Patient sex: M
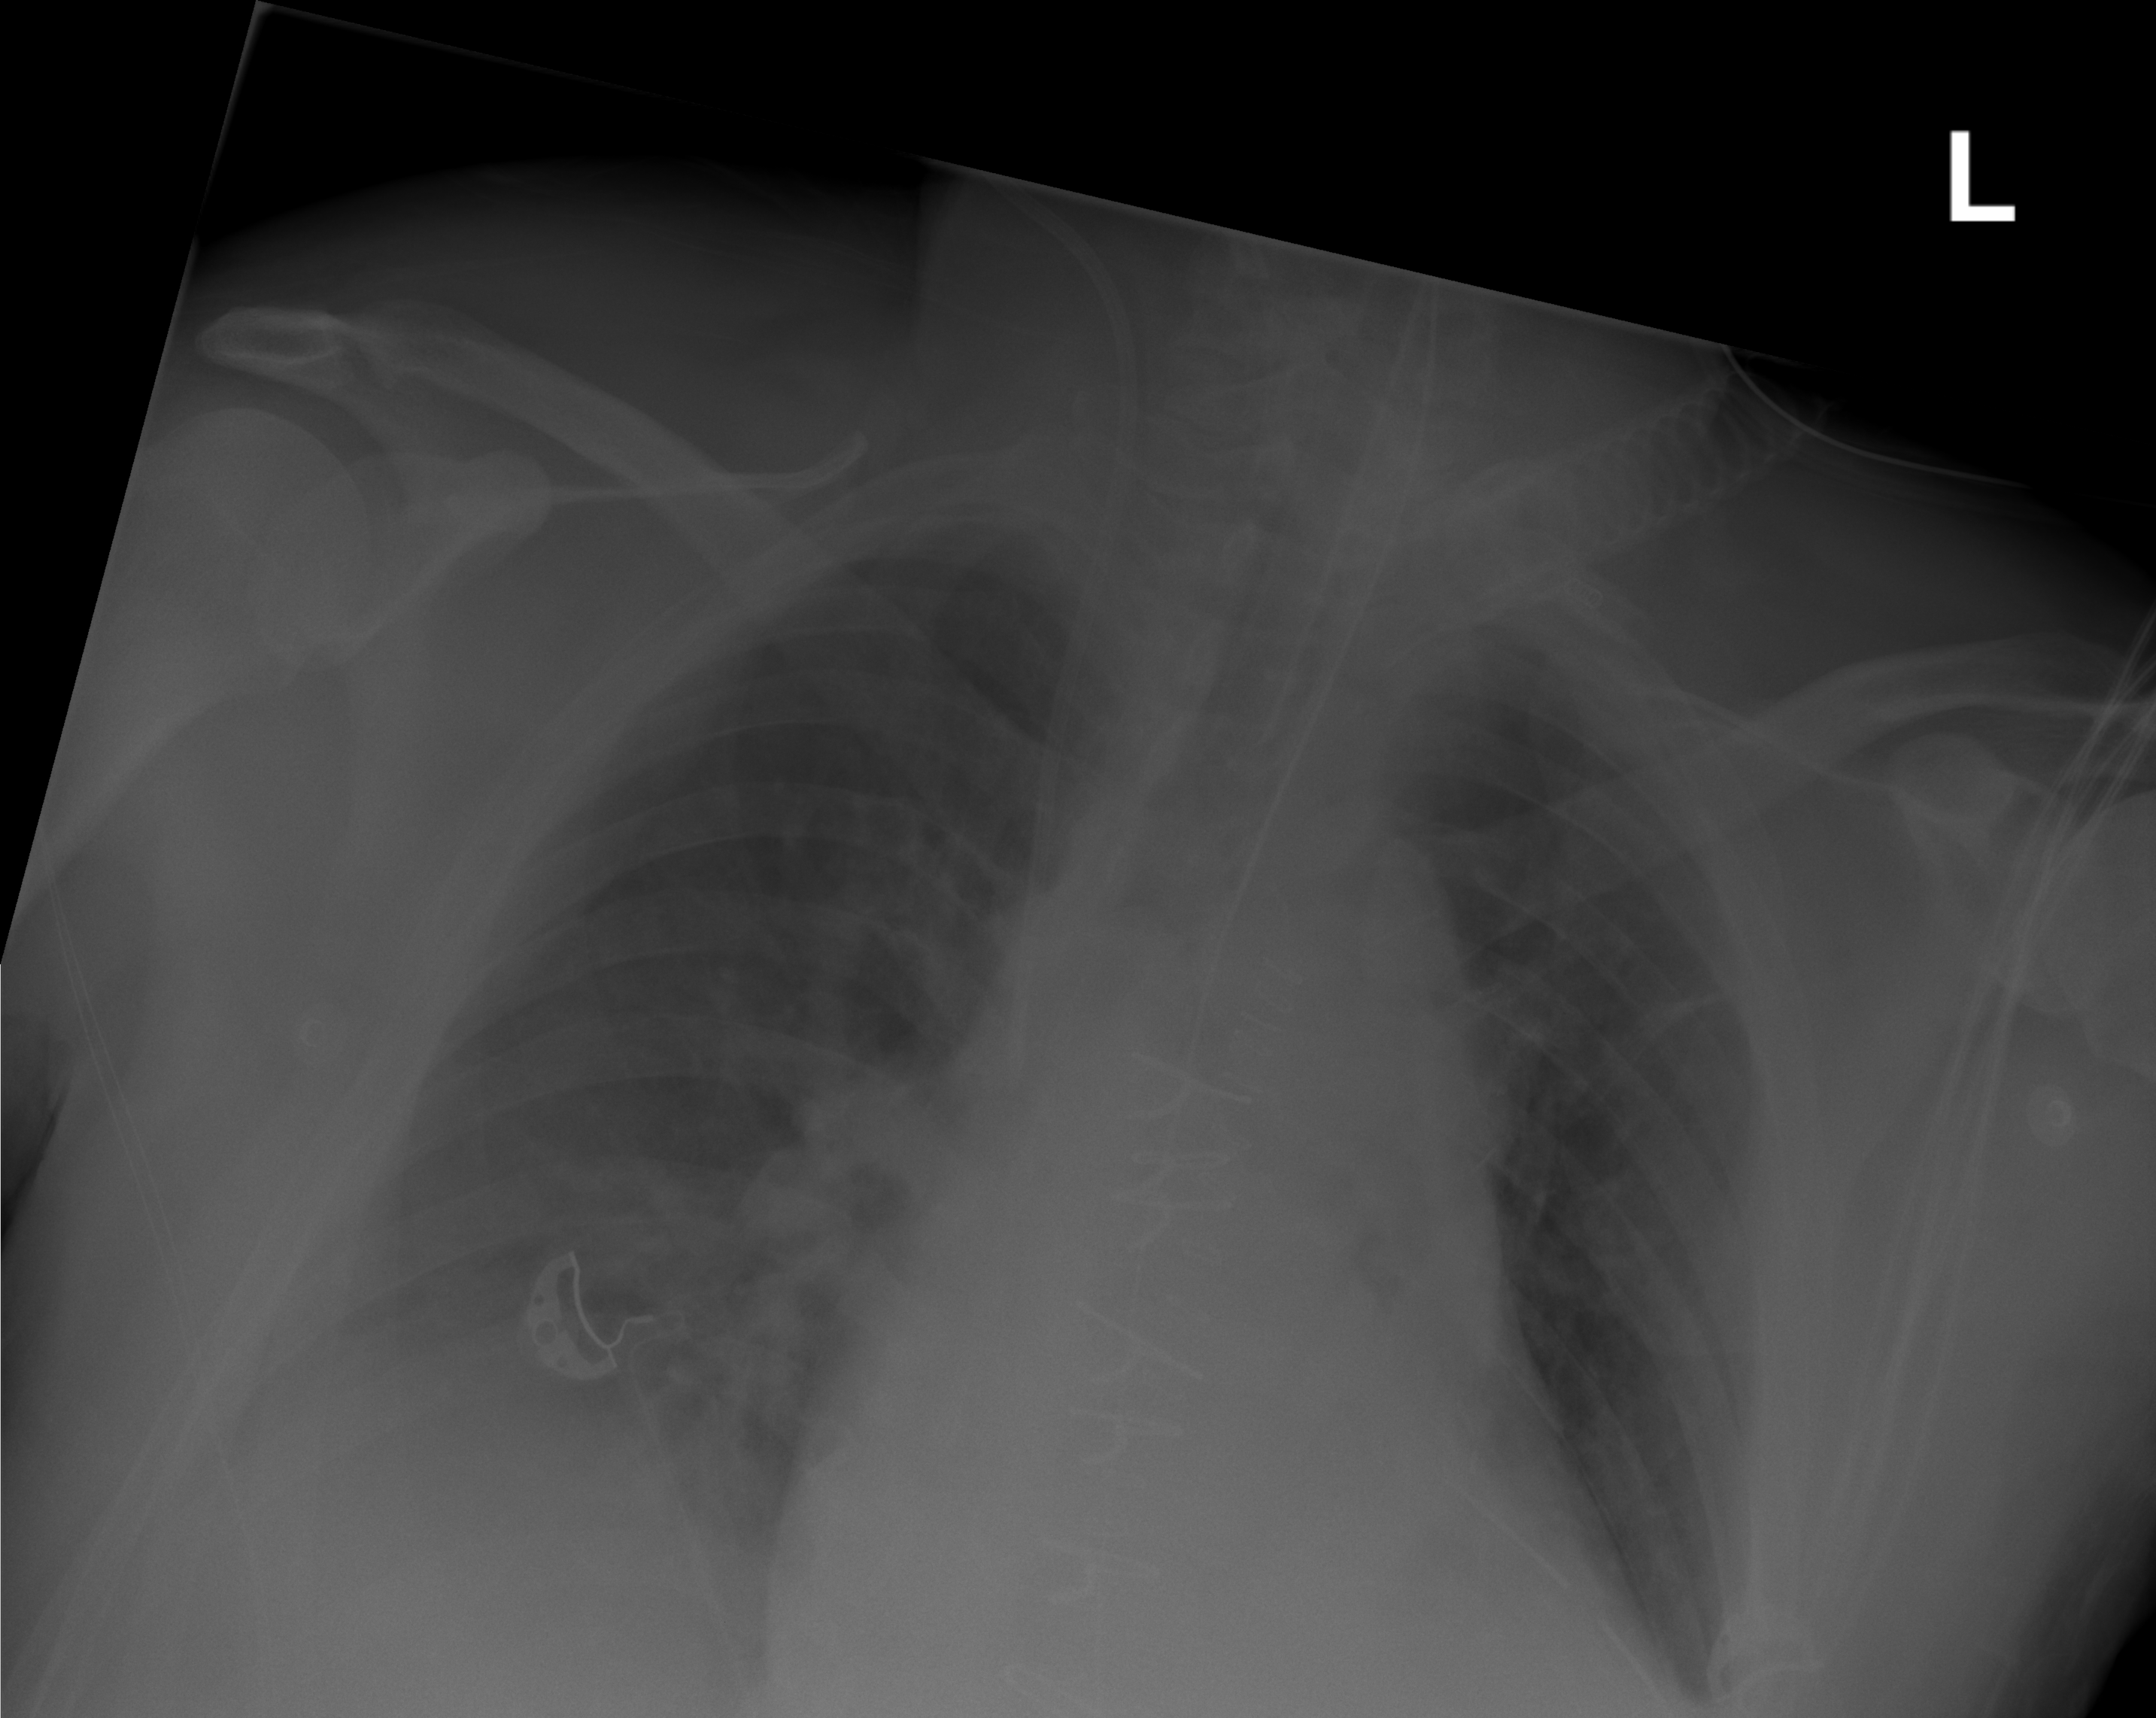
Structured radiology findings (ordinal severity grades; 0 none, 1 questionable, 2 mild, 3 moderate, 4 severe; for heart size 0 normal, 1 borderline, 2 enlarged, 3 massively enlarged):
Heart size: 0
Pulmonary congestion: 0
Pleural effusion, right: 2
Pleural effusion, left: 2
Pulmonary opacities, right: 0
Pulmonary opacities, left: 0
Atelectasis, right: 2
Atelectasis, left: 2